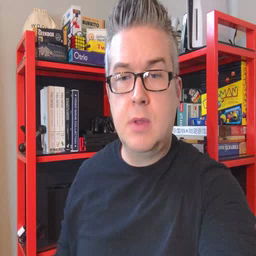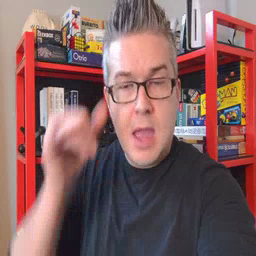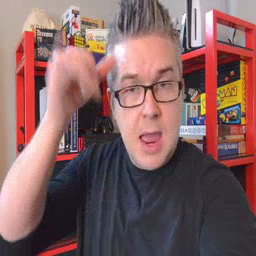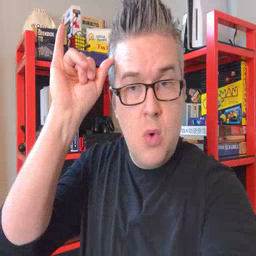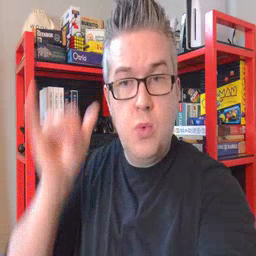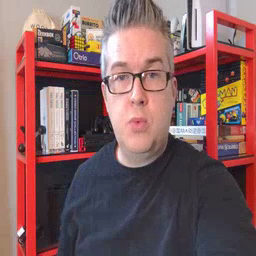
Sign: cow